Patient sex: F
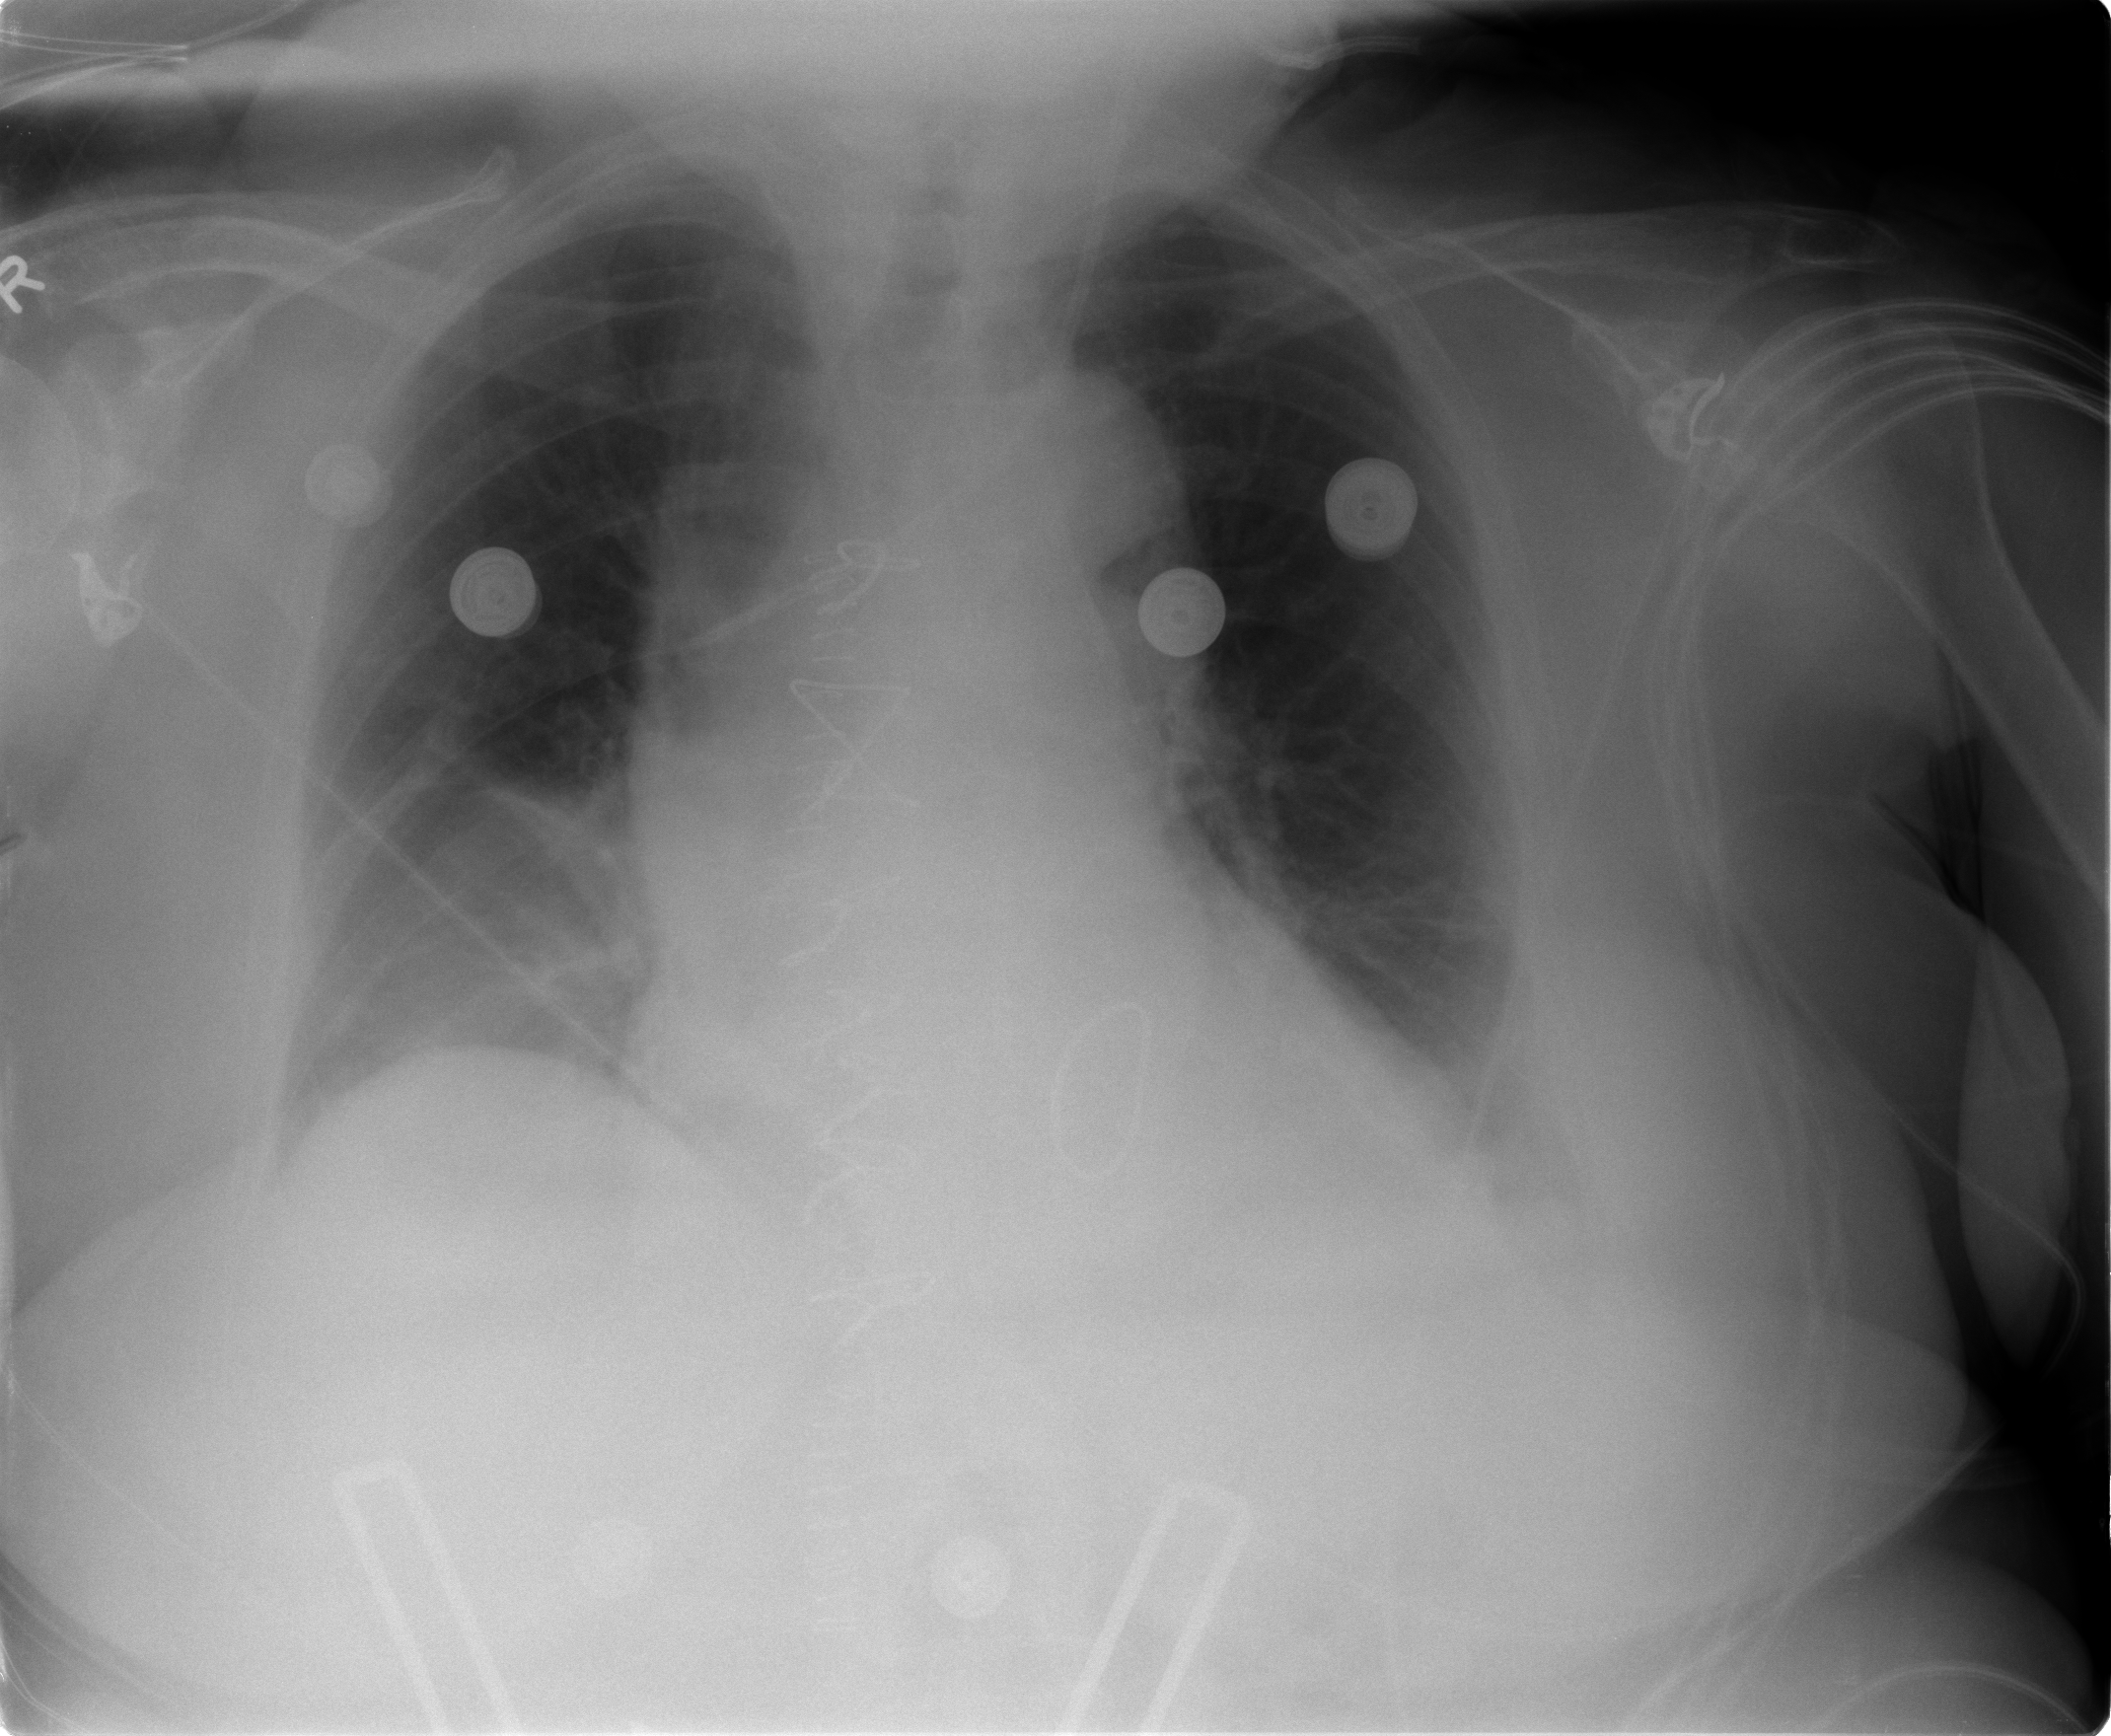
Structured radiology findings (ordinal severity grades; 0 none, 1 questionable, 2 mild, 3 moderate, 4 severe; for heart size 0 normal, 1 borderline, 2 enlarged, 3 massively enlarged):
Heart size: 1
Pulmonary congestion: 2
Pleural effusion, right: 2
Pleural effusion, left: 2
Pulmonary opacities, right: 1
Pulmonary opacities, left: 0
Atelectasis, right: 2
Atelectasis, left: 2